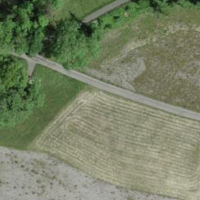
EUNIS habitat code: 25
Species observed at this site:
Chorthippus brunneus
Odontites luteus